Interaction volume radius: 5 \u00c5
Interaction volume height: 15 \u00c5
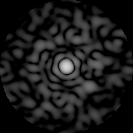
Disorder parameter: 0.7893